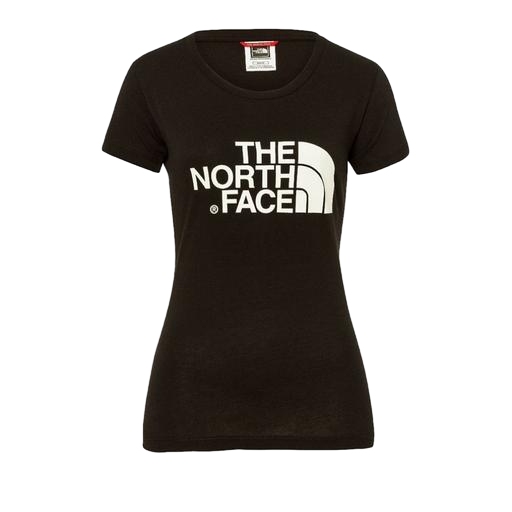
black short sleeve half dome tee, short sleeve half dome tee, women's tee, white background